Question: I want to go to drive E:\ into cmd. Do you know how can I do it?

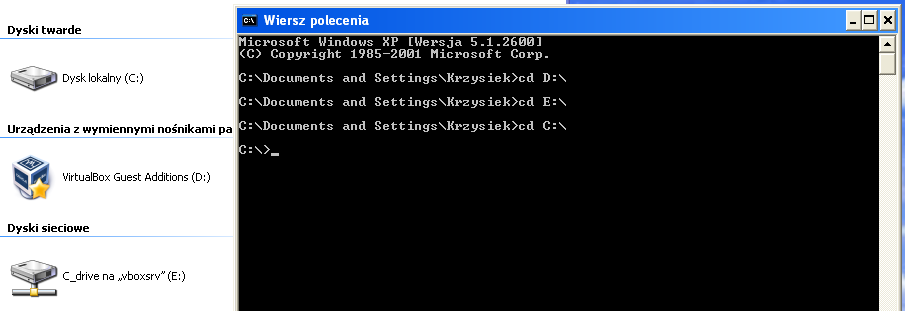
Answer: You are probably looking for 'cd' command. Try this:
> cd /d E:
'cd' stands for Change Directory